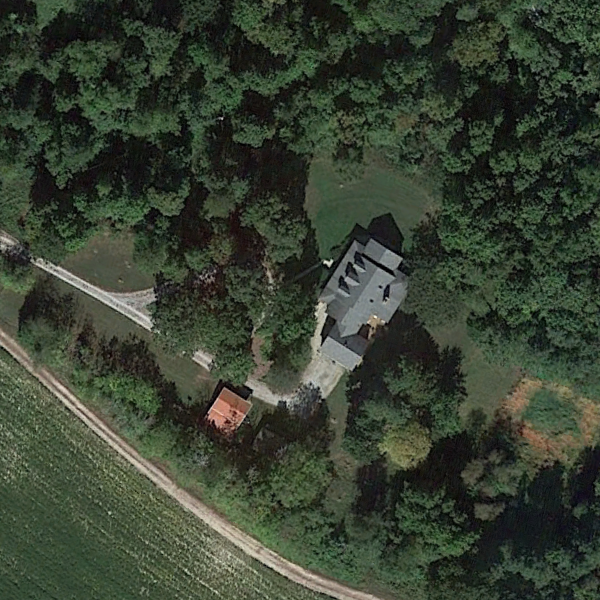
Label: SparseResidential